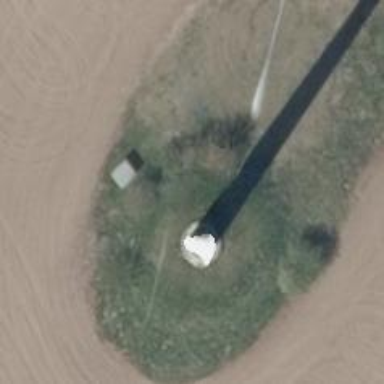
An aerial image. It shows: Wind generator using horizontal axis wind turbines.